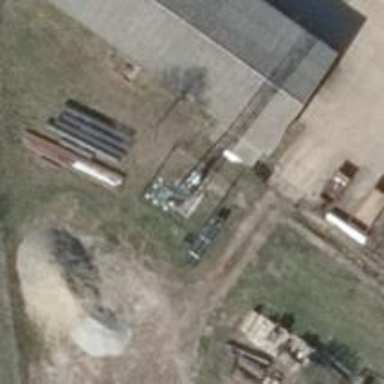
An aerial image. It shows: Man-made mast used for communication purposes.